Question: Instead of showing our events, FullCalendar creates elements starting at the current date/time. I've tried this with multiple google calendars (public, custom, etc) and always get the same result.
'''
$('#calendar').fullCalendar({
eventSources: [{
url:'https://www.google.com/calendar/feeds/jcornelius.com_e9lk2eh1p3tdn3v775l0e0v48g%40group.calendar.google.com/public/basic',
dataType : 'jsonp'
}]
});
'''

See this fiddle to reproduce the issue.
<URL>
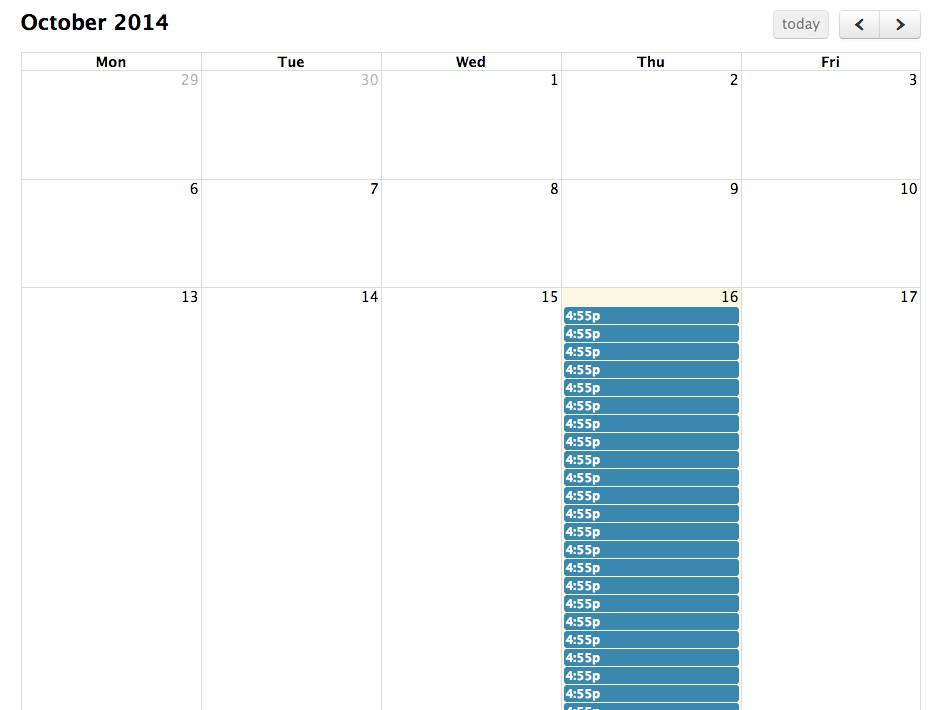
Answer: Updated your sources and at least the example data works. Yours on the other hand seem to be invalid data or something? I'll try to help if the problem persists.
<URL>
'''
$(document).ready(function() {
$('#calendar').fullCalendar({
events: 'http://www.google.com/calendar/feeds/usa__en%40holiday.calendar.google.com/public/basic',
//events: 'https://www.google.com/calendar/feeds/jcornelius.com_e9lk2eh1p3tdn3v775l0e0v48g%40group.calendar.google.com/public/basic',
eventClick: function(event) {
// opens events in a popup window
window.open(event.url, 'gcalevent', 'width=700,height=600');
return false;
},
loading: function(bool) {
$('#loading').toggle(bool);
}
});
});
'''